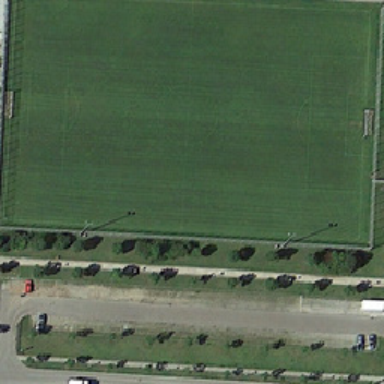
Two buildings and playground roads .